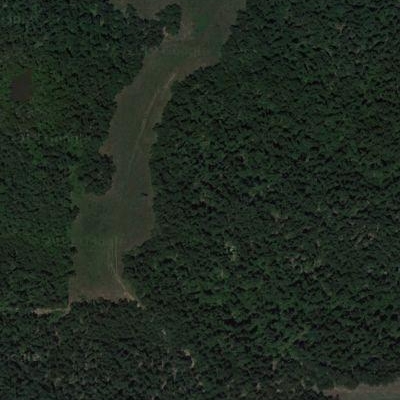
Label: Forest